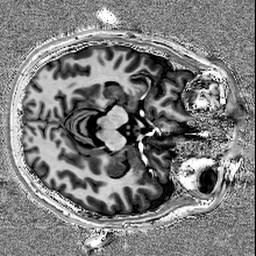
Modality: UNIT1
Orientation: axial
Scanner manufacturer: siemens
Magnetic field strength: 6.98 T
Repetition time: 4.73 s
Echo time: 0.00191 s